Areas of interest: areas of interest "Exhibition and Convention Center"
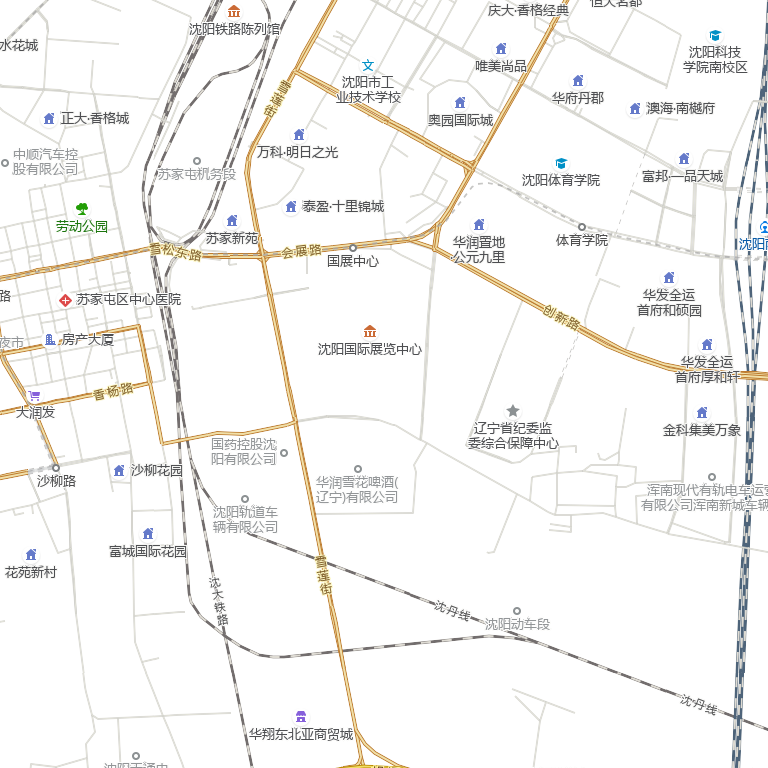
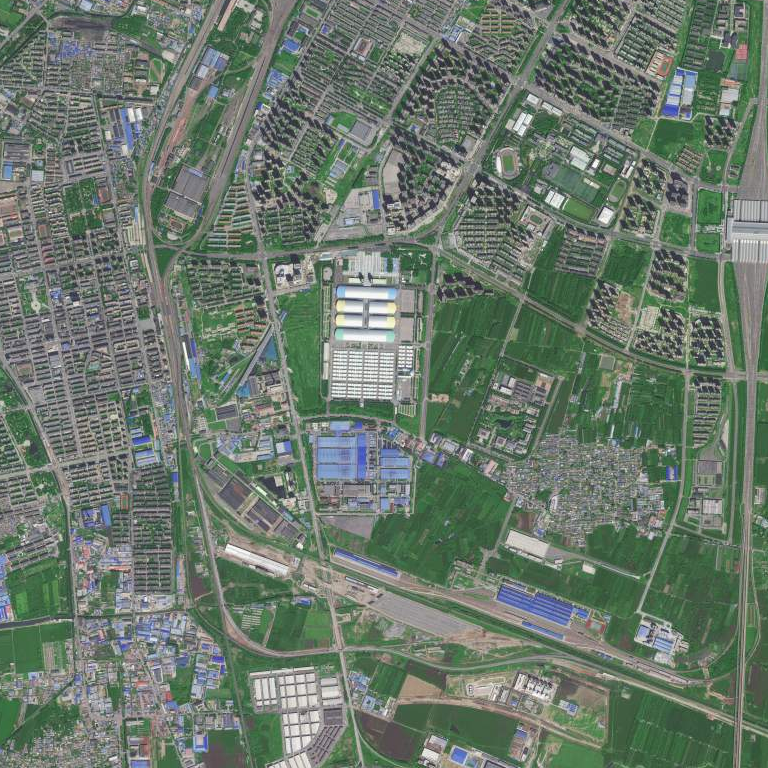